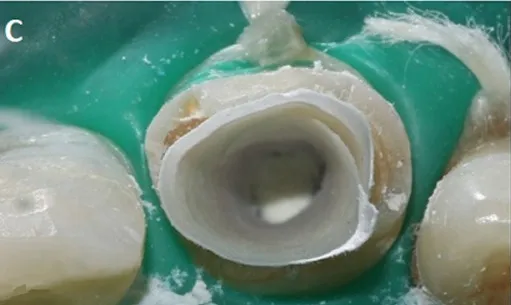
Adaptation of the cellulose paper inside the root canal space to serve as a barrier for prevention of composite entrapment and to allow easy withdrawal of the customized fiber post.
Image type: medical_photograph (other_medical_photograph)